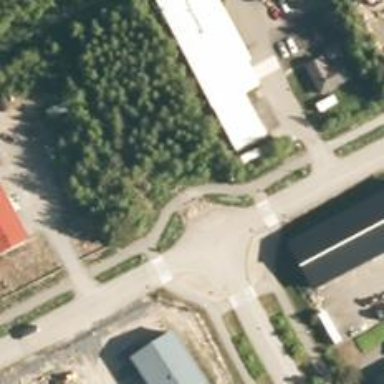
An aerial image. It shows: Cycleway.